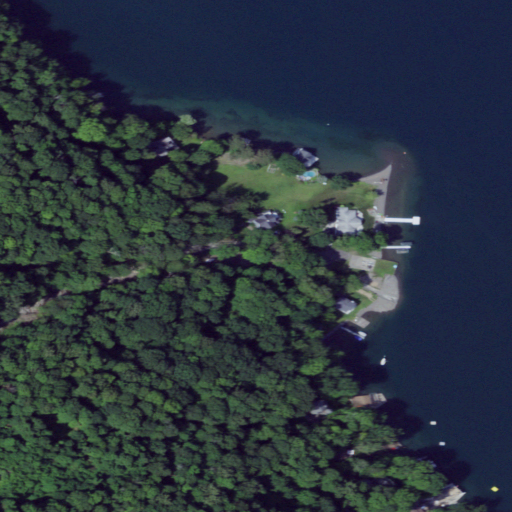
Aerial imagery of cape in New York named Threemile Point containing open water, deciduous forest, open development, mixed forest, low intensity development, medium intensity development, and high intensity development